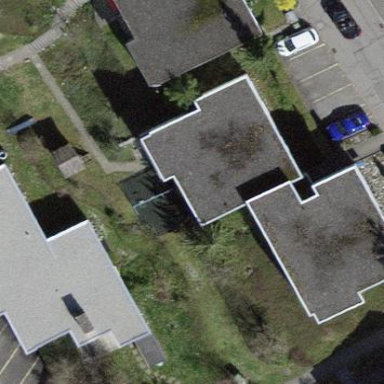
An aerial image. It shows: Flat-roofed building.